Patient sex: M
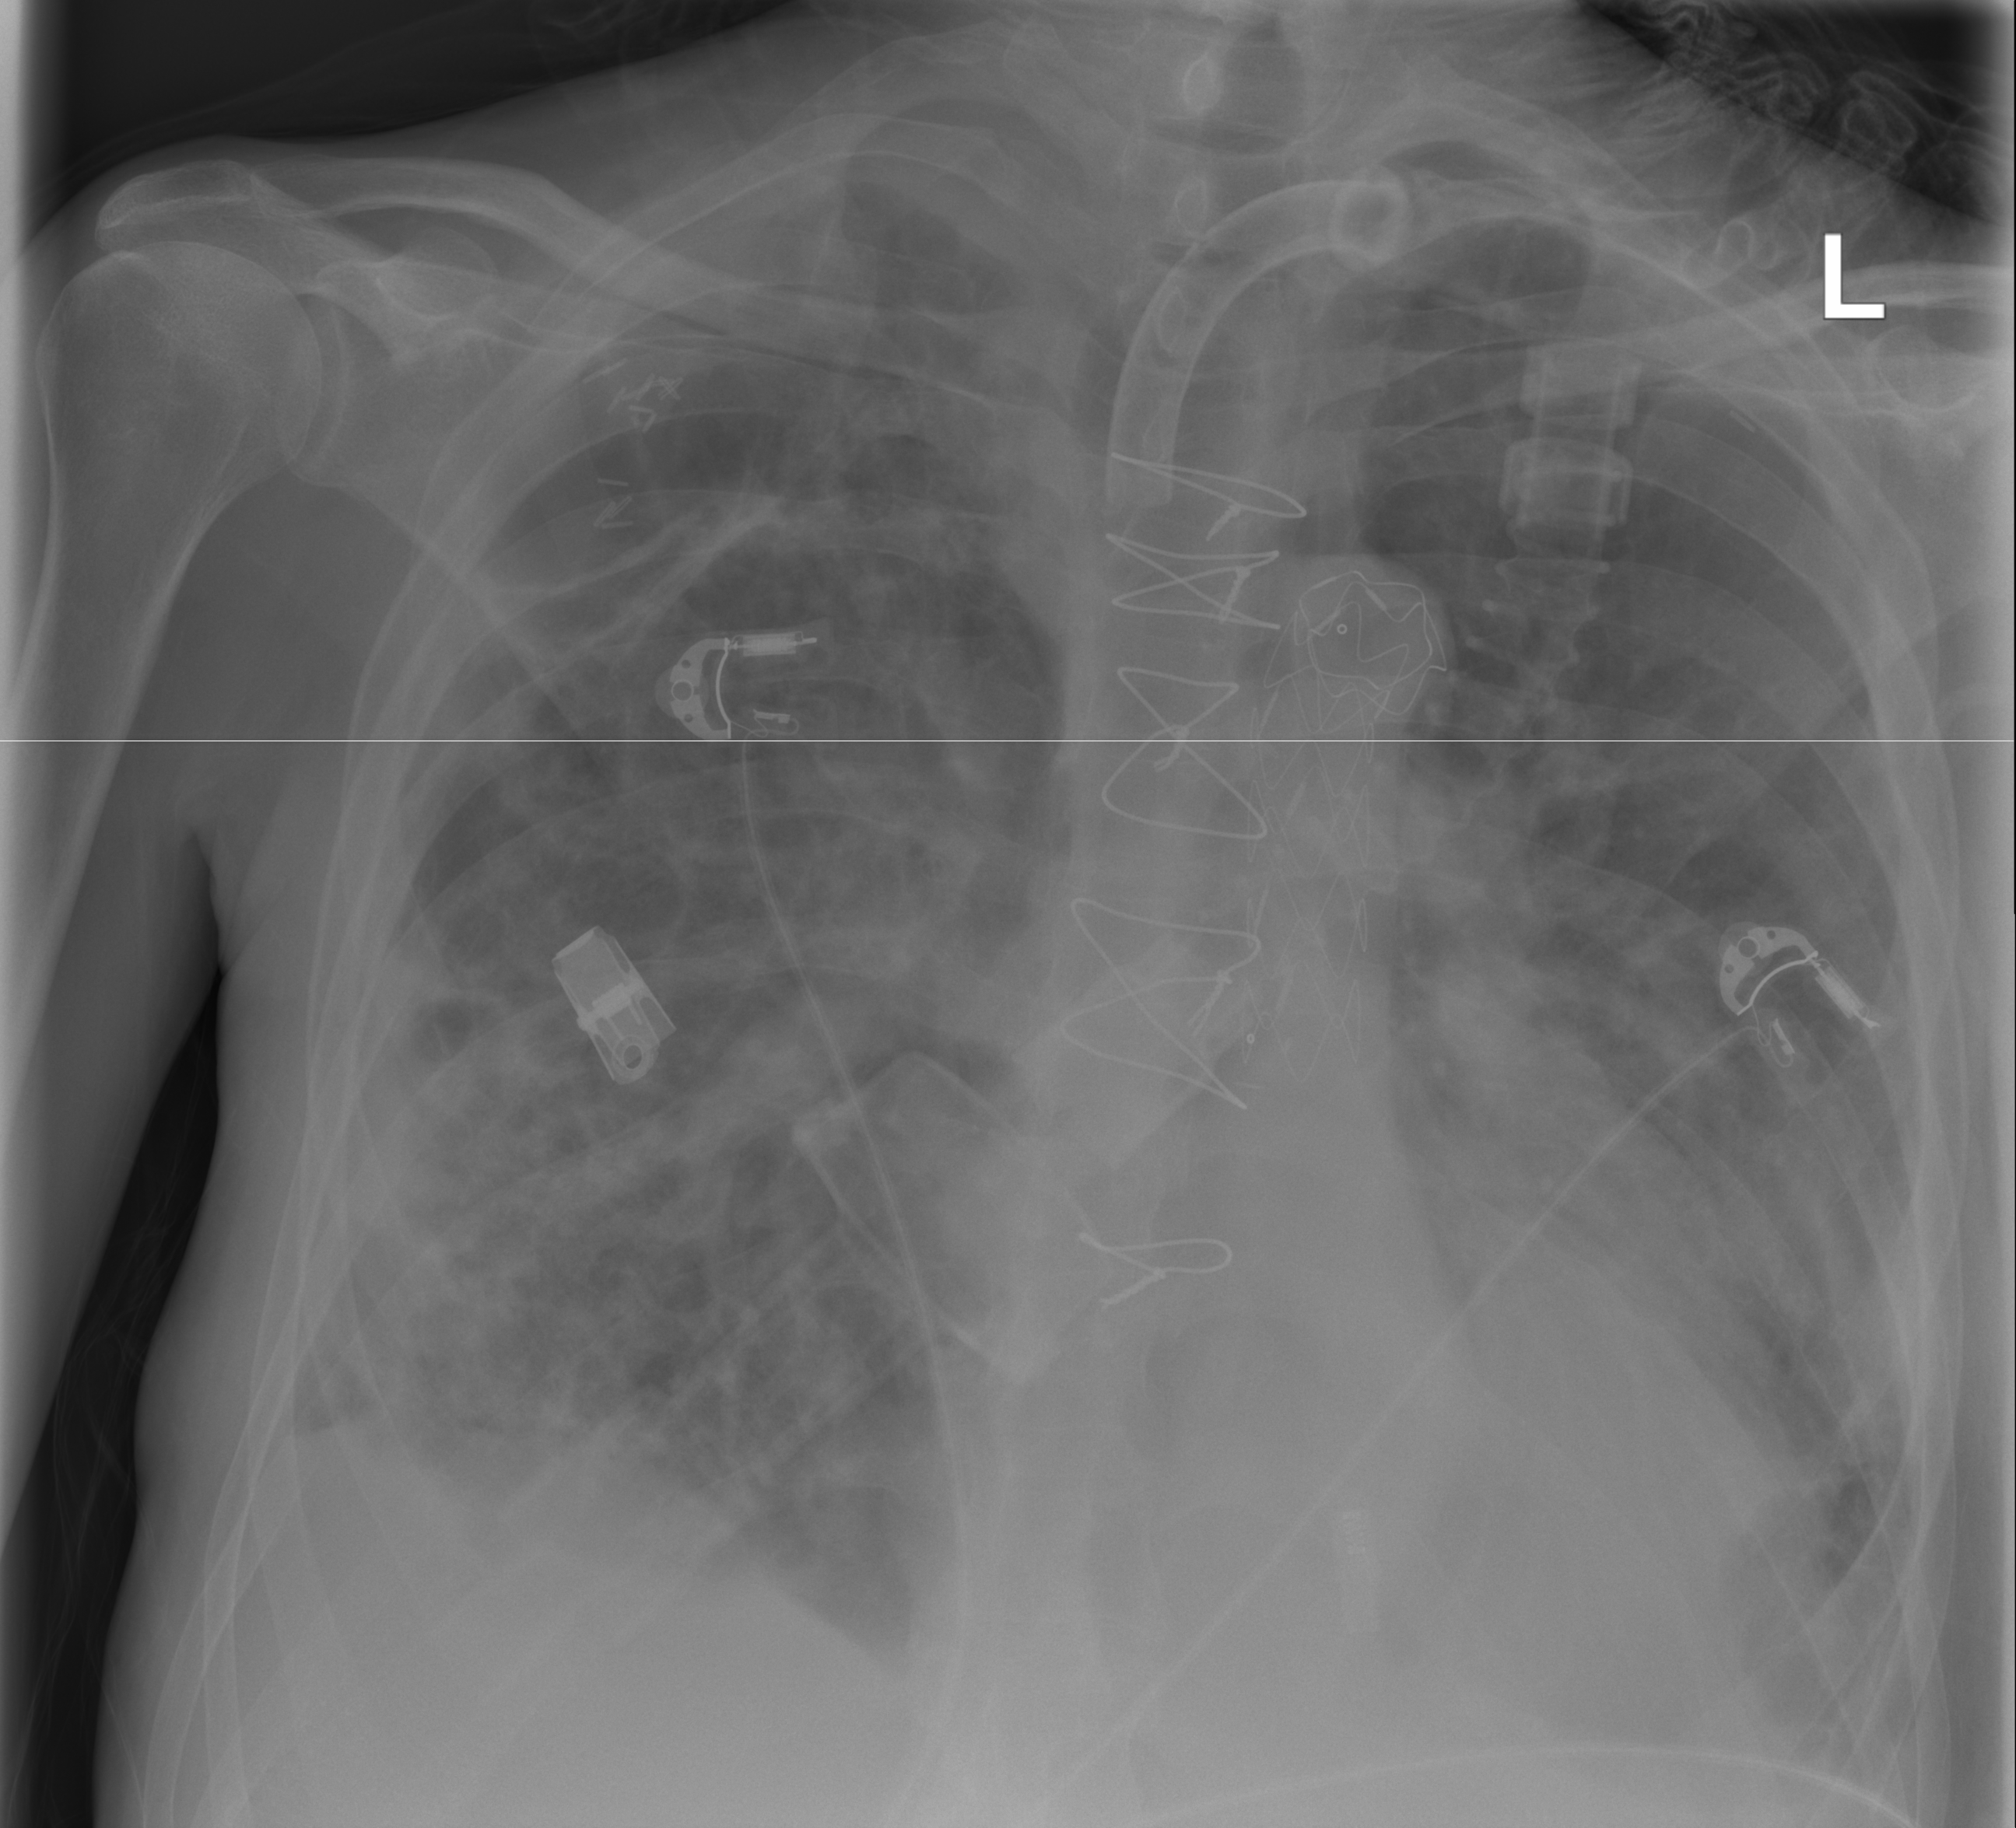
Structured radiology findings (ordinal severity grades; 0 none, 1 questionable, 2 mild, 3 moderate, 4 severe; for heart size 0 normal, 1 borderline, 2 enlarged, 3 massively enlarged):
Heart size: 2
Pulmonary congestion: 2
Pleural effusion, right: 2
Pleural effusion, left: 2
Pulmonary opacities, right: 3
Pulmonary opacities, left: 2
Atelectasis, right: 3
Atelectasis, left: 2